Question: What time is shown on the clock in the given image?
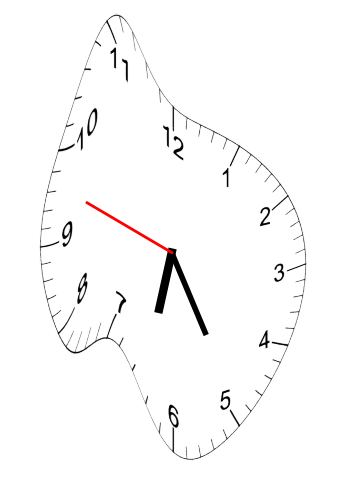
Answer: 06:24:48